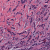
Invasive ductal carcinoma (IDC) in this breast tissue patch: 1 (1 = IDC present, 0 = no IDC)